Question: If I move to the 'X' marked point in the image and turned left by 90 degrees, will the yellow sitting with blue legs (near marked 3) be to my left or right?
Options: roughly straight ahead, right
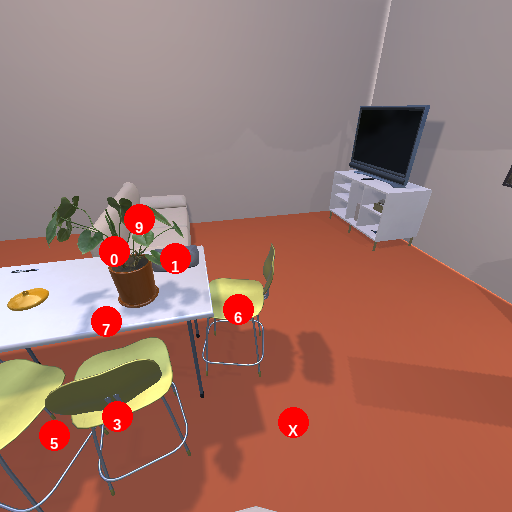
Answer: roughly straight ahead